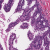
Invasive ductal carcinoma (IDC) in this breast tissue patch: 0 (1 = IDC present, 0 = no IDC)